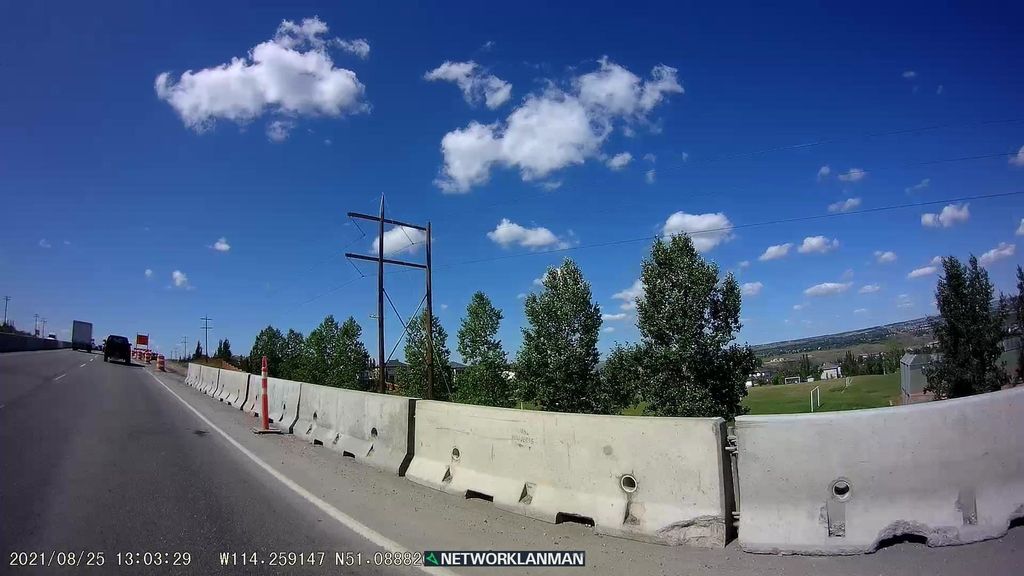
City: calgary